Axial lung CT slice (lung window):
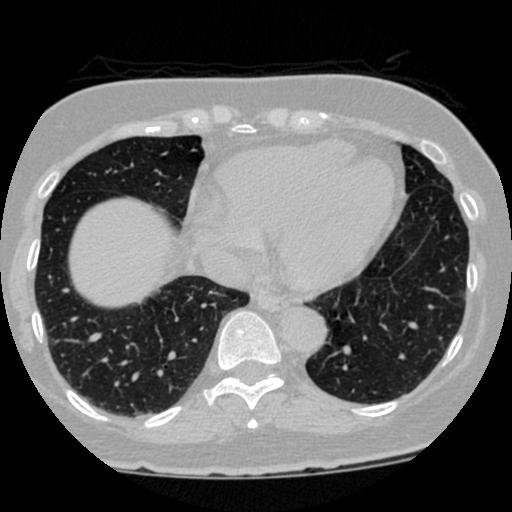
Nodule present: no